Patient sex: M
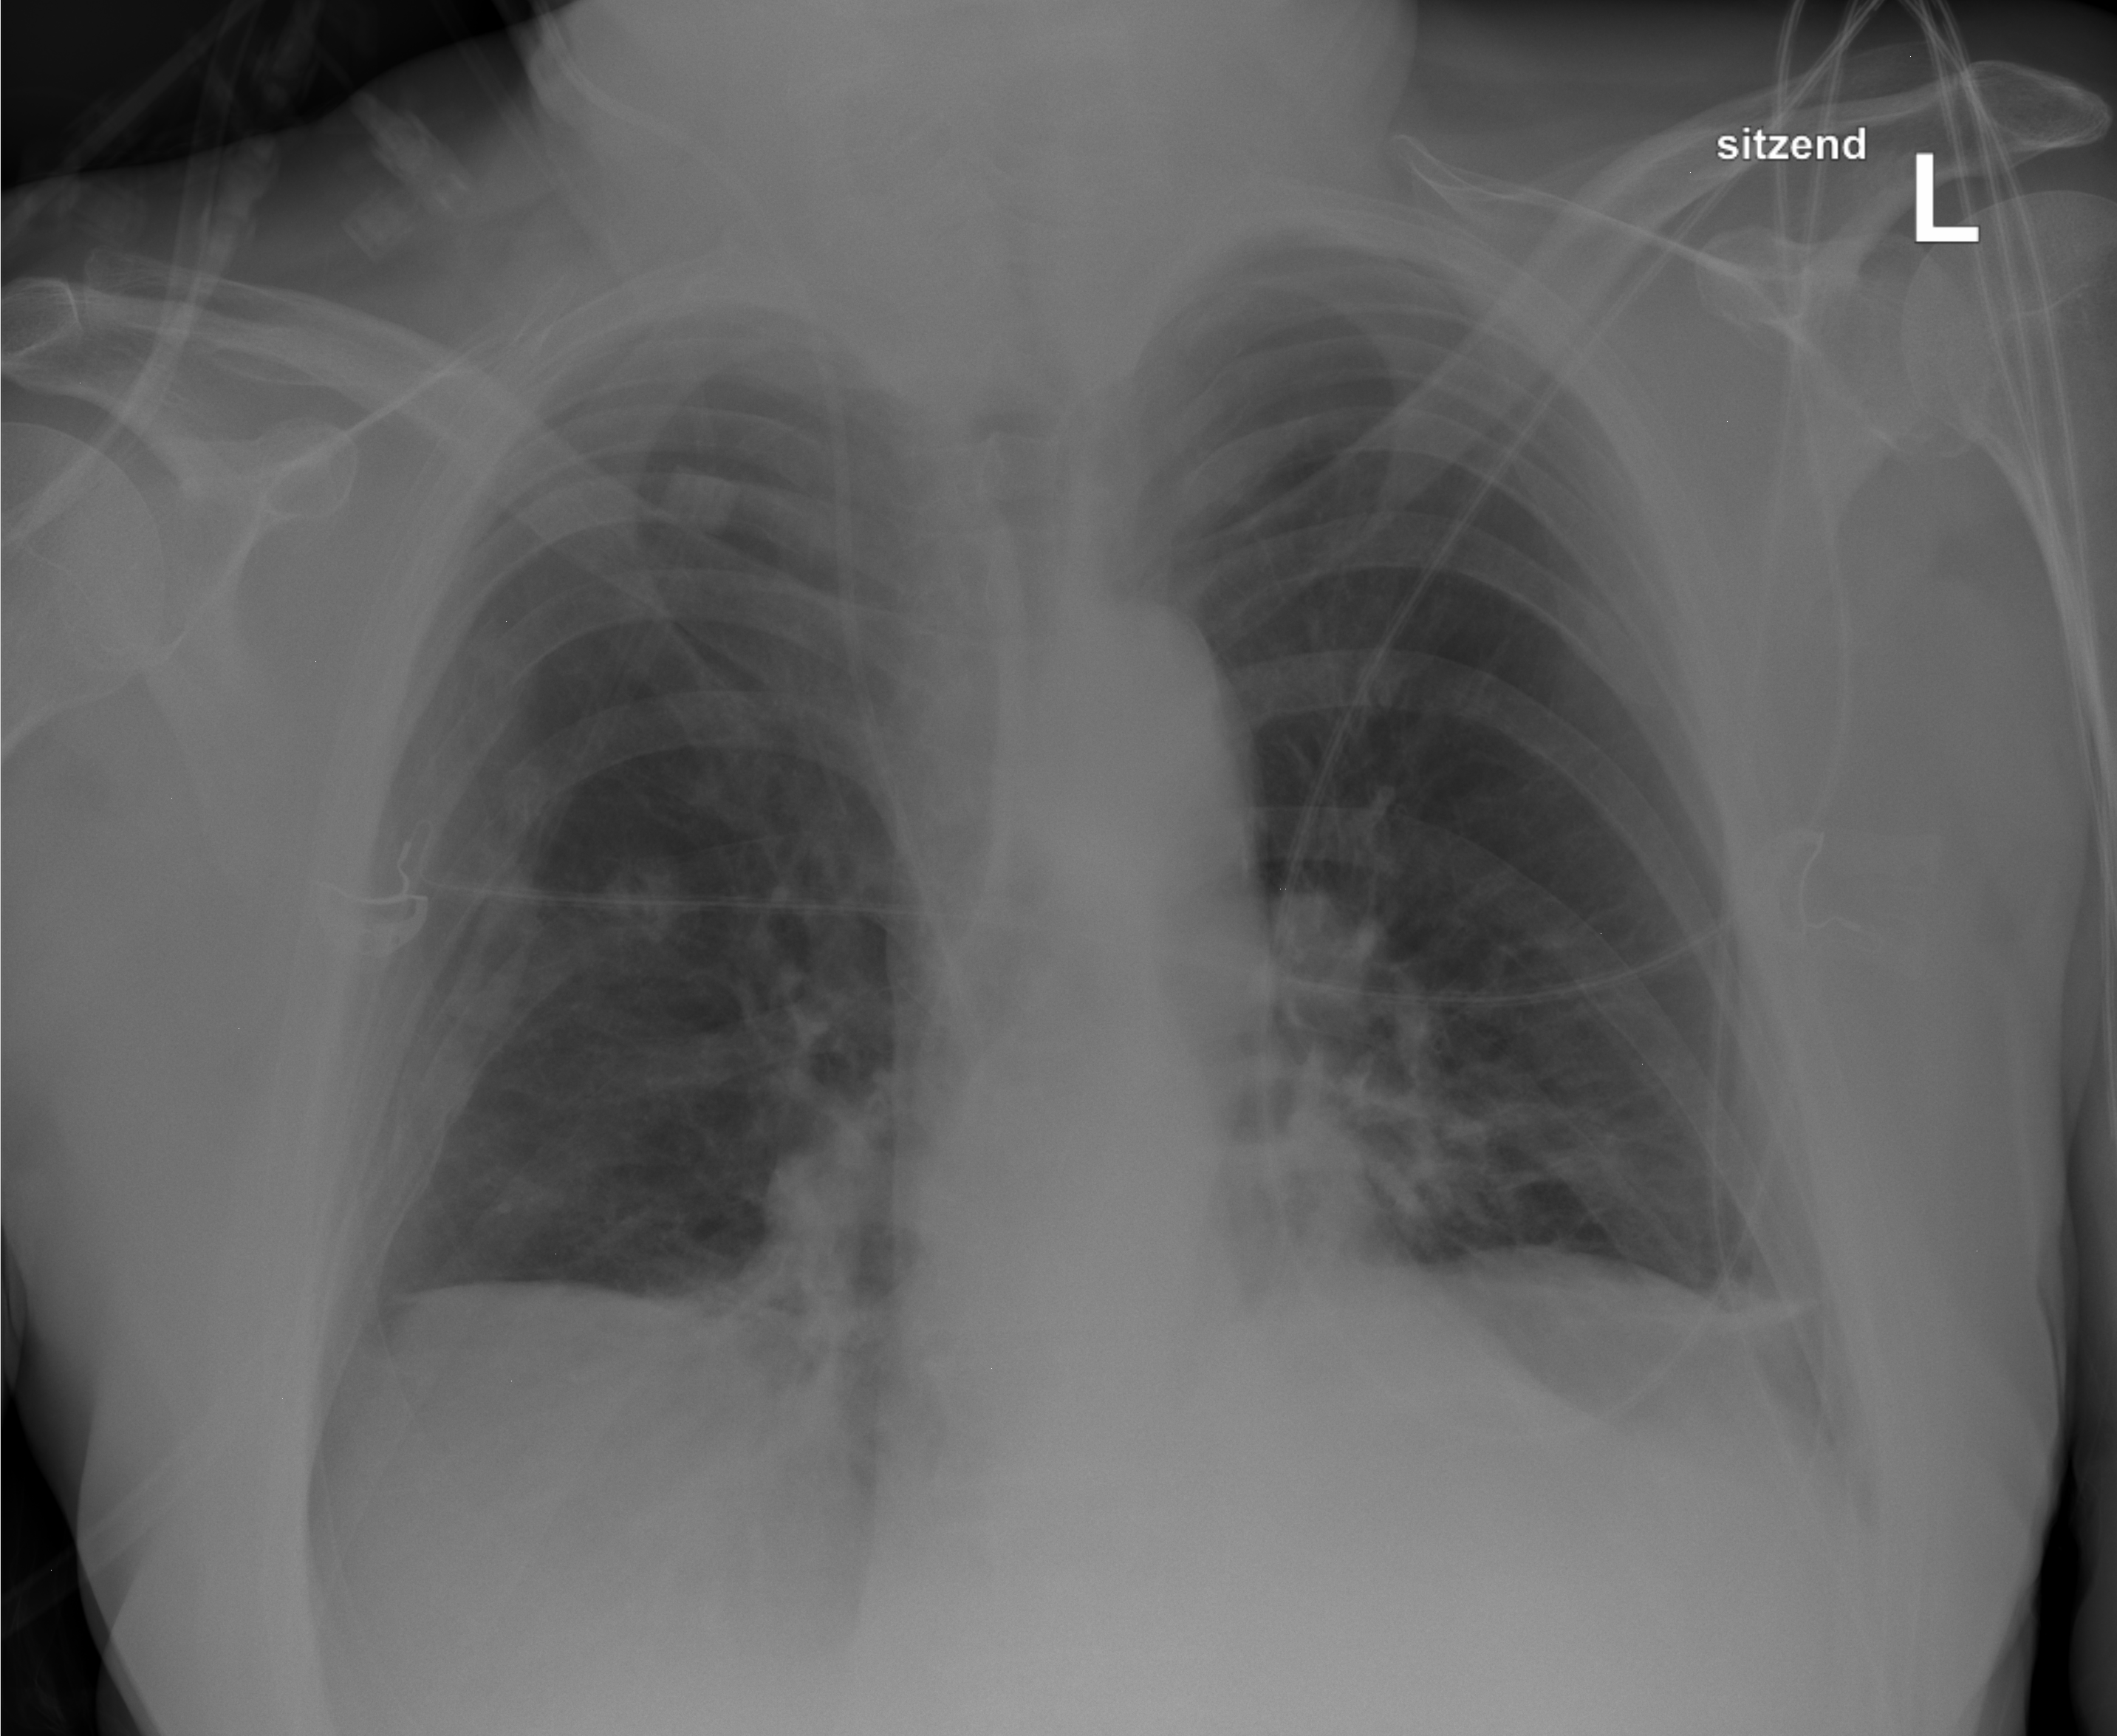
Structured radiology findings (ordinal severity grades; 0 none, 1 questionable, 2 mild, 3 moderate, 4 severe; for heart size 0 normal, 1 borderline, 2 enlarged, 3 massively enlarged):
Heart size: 0
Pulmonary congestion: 0
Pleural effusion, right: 2
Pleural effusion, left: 2
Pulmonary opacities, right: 0
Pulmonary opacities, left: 0
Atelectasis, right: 2
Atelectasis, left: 2